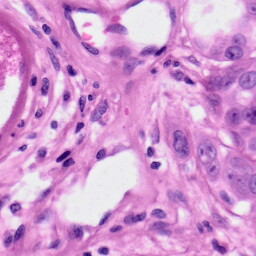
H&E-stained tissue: Skin